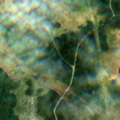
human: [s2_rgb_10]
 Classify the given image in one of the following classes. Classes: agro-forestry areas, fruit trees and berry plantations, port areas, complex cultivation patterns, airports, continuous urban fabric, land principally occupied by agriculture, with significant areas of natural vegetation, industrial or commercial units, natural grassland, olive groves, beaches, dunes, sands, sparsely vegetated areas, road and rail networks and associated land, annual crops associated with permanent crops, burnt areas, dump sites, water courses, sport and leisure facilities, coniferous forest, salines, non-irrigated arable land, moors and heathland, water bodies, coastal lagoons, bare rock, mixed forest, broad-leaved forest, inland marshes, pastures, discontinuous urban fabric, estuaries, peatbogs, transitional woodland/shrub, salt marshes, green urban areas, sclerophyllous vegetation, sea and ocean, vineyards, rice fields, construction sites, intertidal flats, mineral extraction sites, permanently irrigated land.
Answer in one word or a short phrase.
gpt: coniferous forest, mixed forest, transitional woodland/shrub